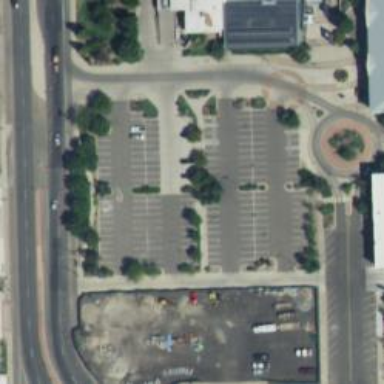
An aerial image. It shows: Parking space.